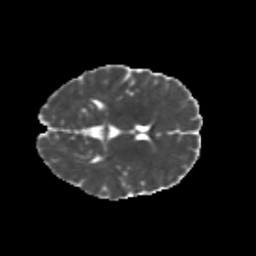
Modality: MD
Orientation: axial
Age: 11
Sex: male
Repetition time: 9.4 s
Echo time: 0.089 s